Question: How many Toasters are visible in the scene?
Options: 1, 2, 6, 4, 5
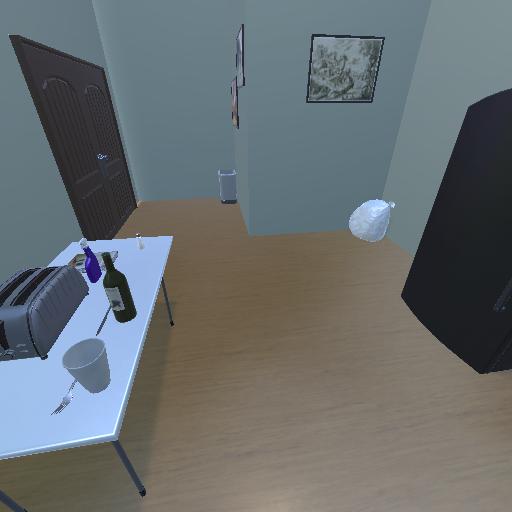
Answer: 1